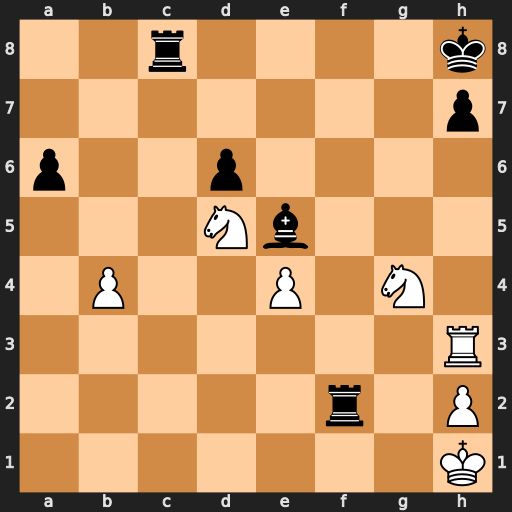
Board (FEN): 2r4k/7p/p2p4/3Nb3/1P2P1N1/7R/5r1P/7K
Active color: w
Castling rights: -
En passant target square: -
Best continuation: Nxf2 Rc1+ Kg2